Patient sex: M
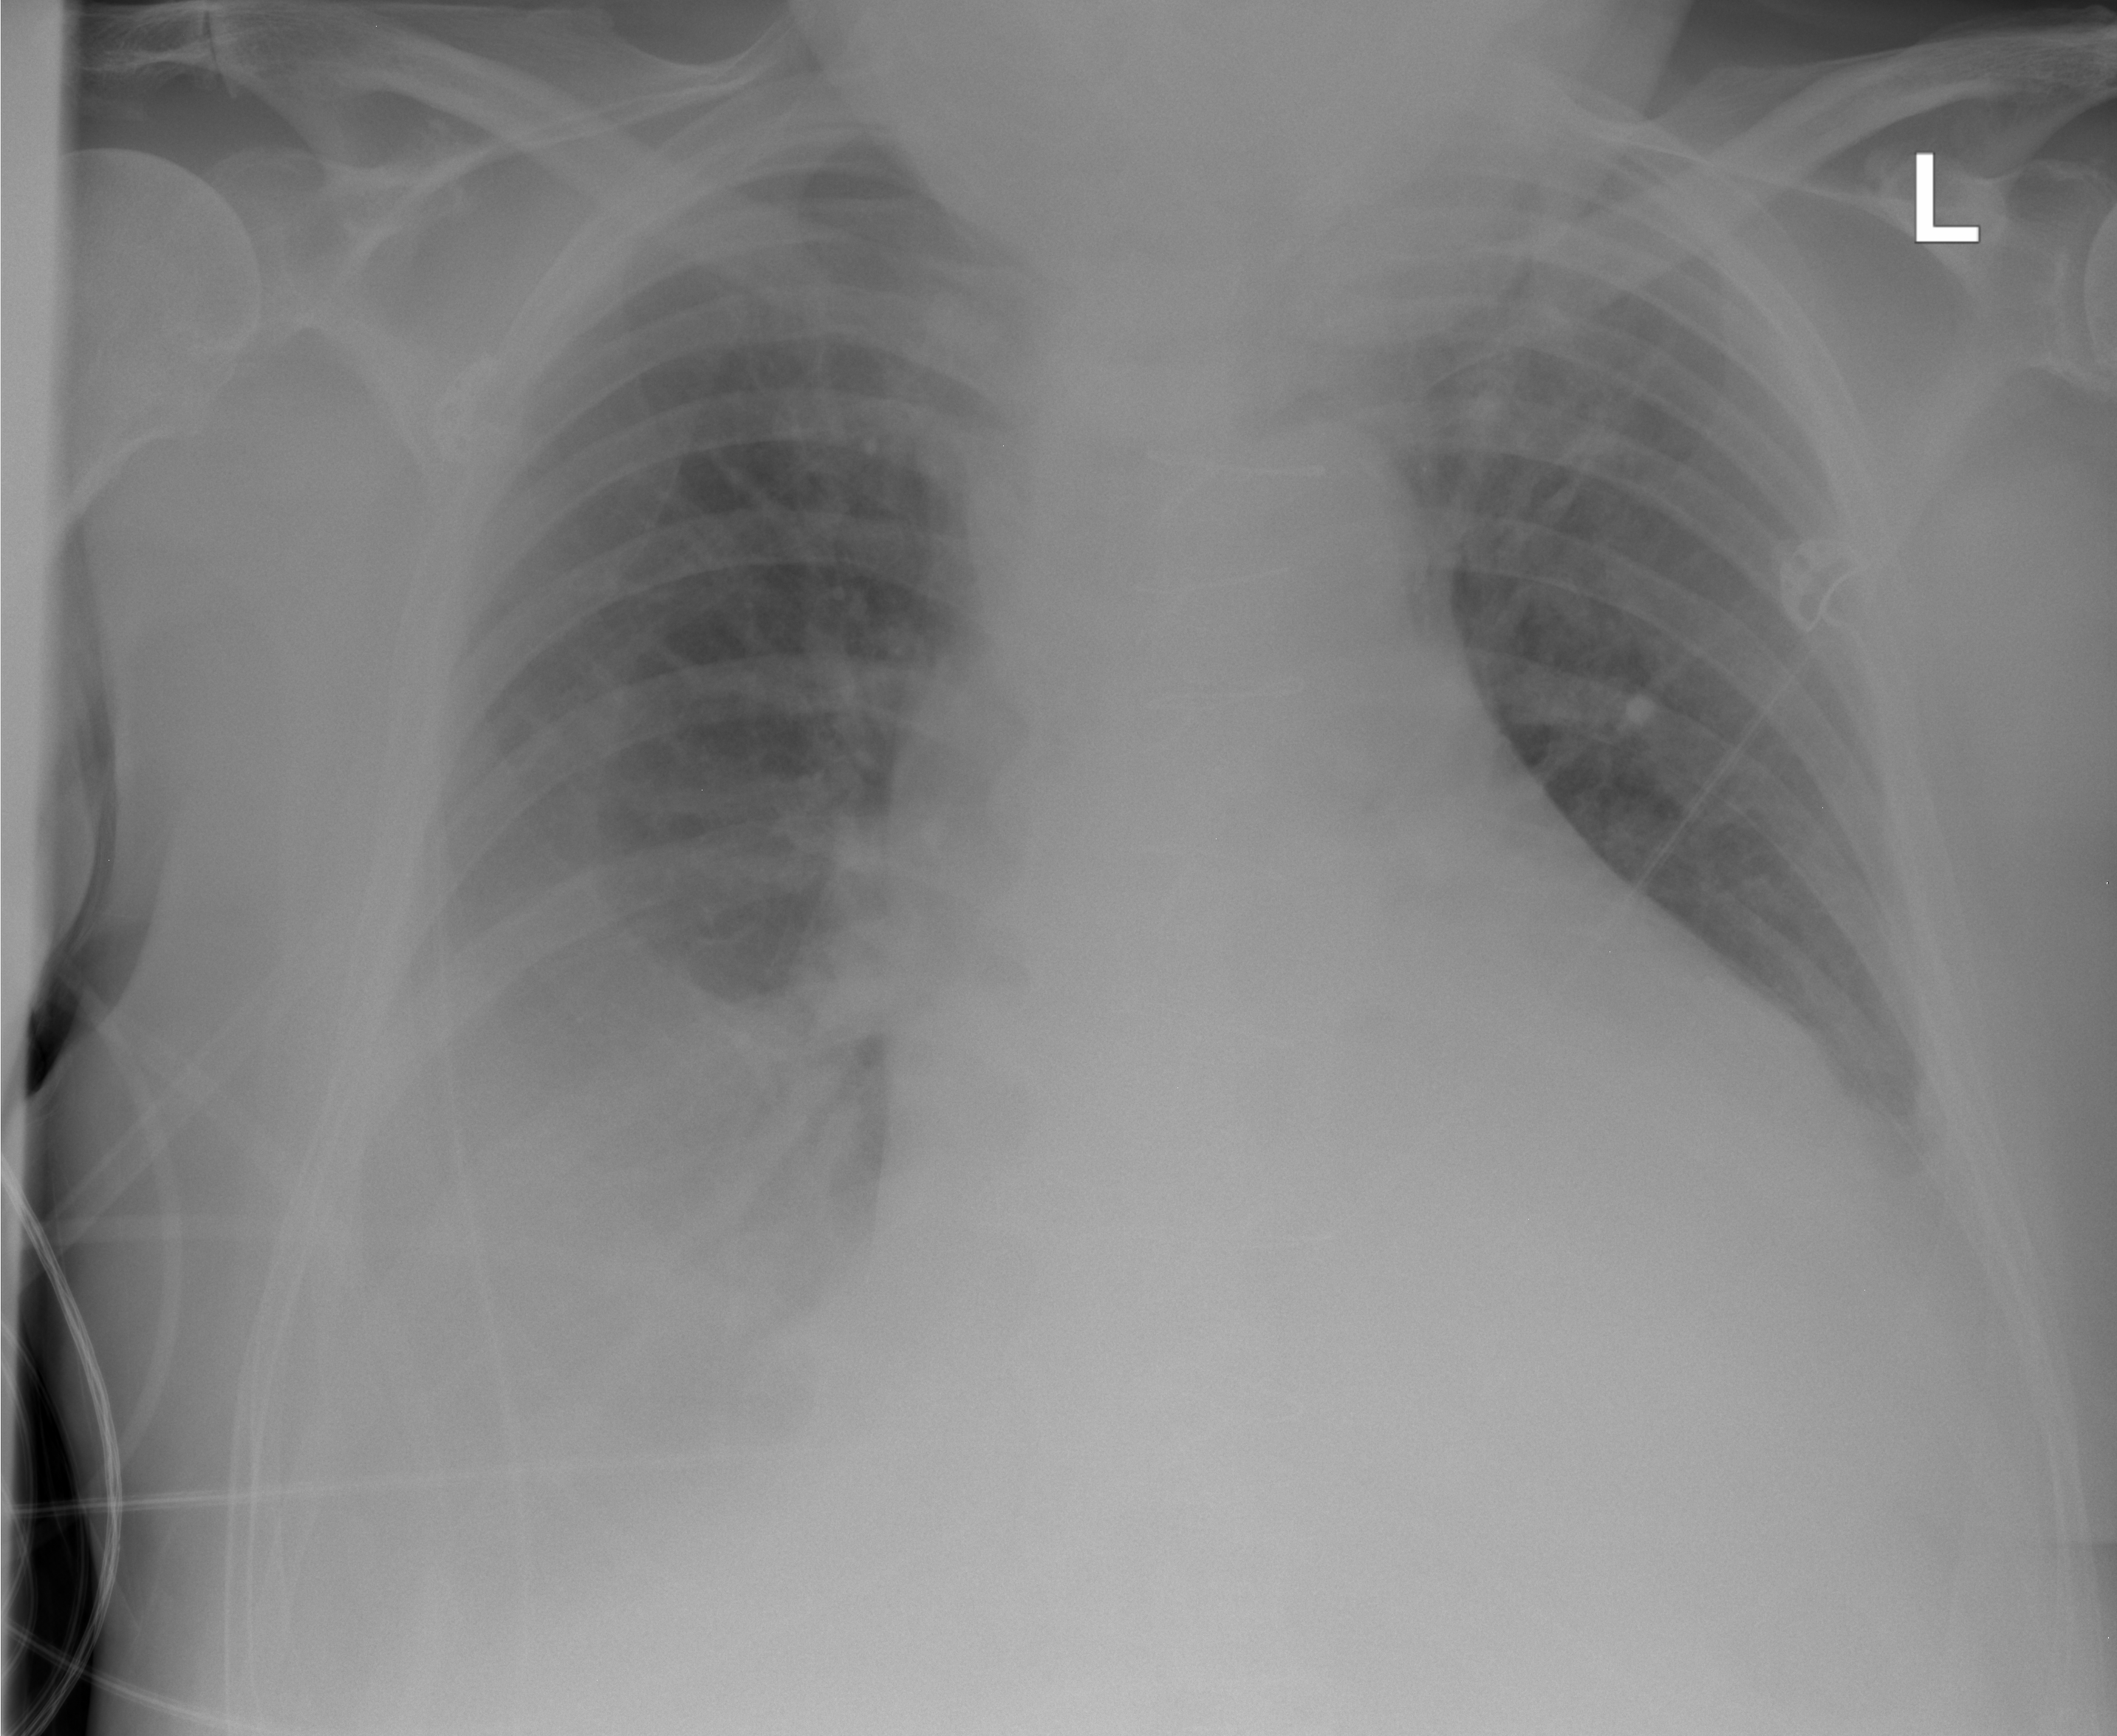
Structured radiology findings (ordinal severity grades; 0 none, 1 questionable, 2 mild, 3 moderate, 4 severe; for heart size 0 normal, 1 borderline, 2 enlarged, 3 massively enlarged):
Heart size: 2
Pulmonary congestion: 0
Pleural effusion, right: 3
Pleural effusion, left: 2
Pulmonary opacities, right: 0
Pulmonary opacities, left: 0
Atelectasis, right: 2
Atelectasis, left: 2